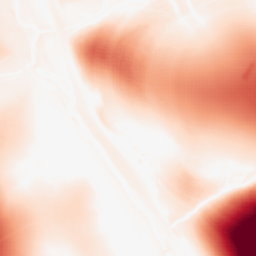
Category: morphological
Decomposition family: tophat
Decomposition parameters: size: 100
mode: white
Upsampling method: sinc_hamming
Upsampling parameters: scale: 4
kernel_size: 8
Upsampling scale: 4